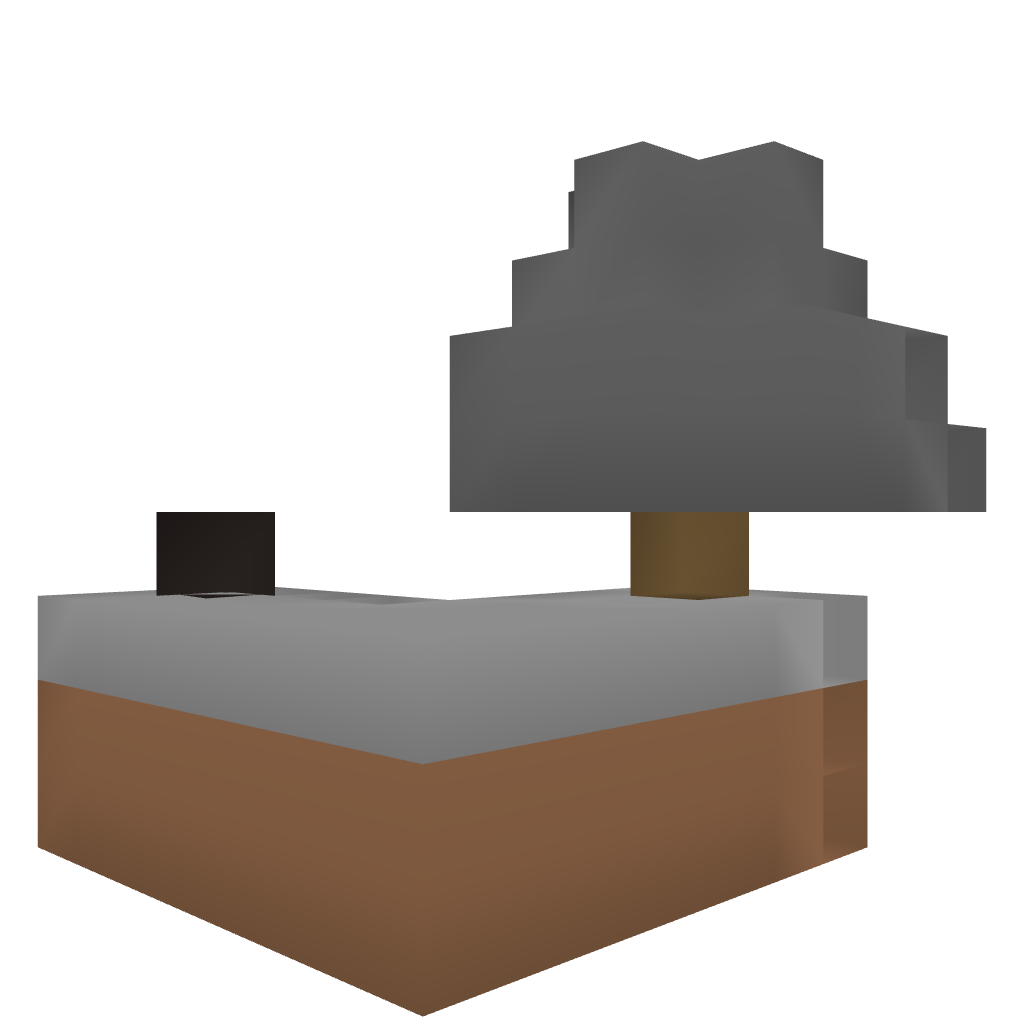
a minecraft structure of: Skyblock (Normal)